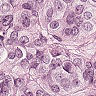
Metastatic tissue present: yes